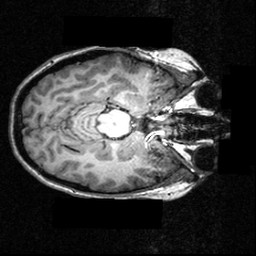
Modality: T1w
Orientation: axial
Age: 16
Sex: female
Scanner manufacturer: siemens
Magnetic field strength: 3.951 T
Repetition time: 1.5 s
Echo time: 0.00335 s